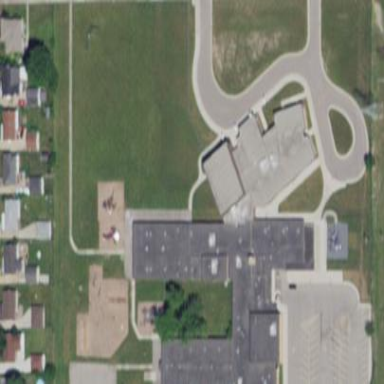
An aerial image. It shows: School.